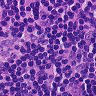
Metastatic tissue present: no